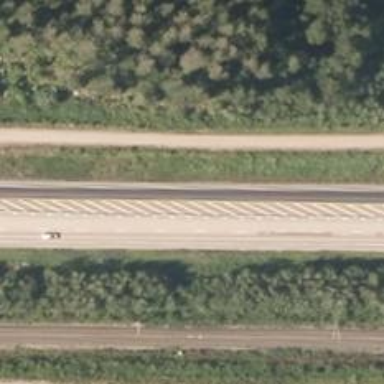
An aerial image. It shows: Asphalt trunk highway.